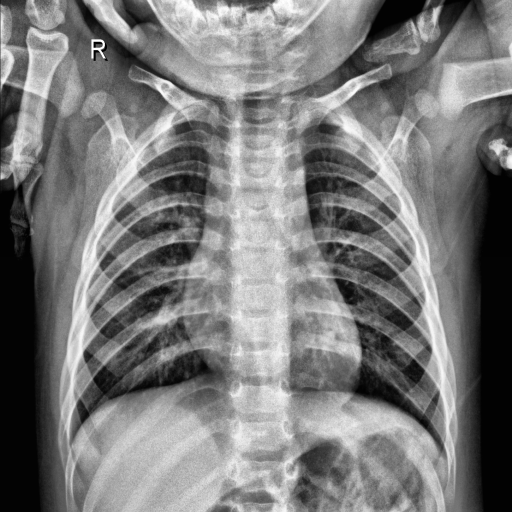
Finding: NORMAL